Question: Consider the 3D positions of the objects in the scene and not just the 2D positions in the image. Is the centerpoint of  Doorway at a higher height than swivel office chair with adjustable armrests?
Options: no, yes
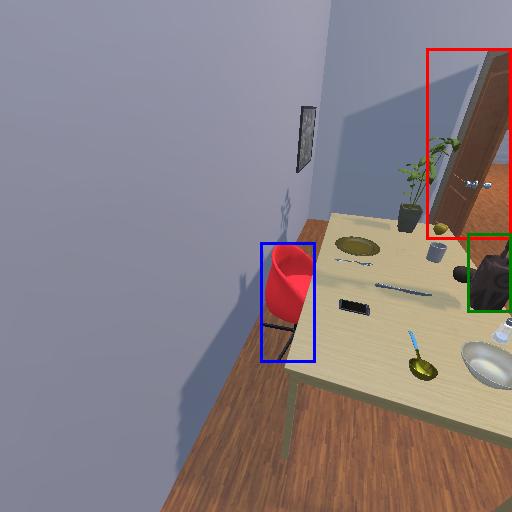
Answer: no